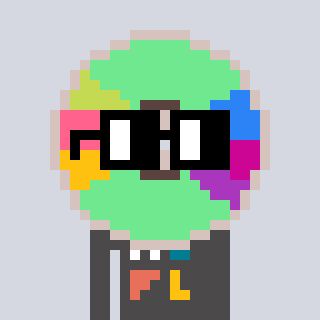
a pixel art character with square black glasses, a cd-shaped head and a grayscale-colored body on a cool background